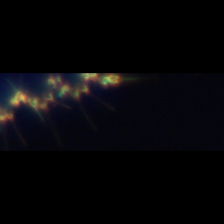
Taxon: Asterionellopsis
Group: Diatoms